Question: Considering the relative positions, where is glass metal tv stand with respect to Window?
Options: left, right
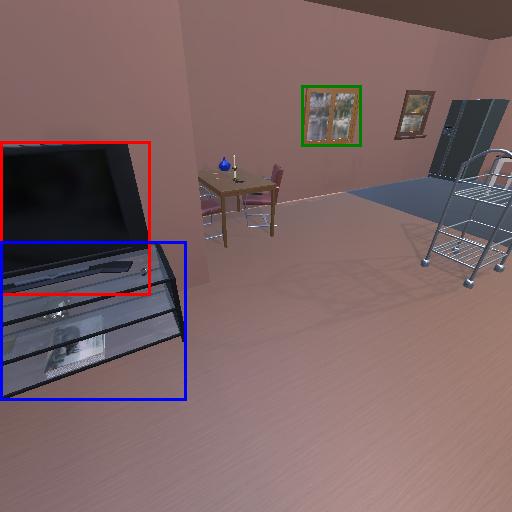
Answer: left